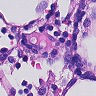
Metastatic tissue present: no